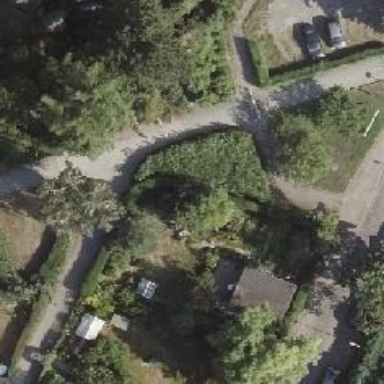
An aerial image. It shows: Footway with grade1 tracktype.